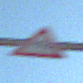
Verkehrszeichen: SeitenwindVonLinks
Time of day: Midday
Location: Outdoor (Nature)
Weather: Clear
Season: NotSpecified
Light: Natural